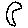
Label: moon